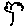
Label: tree